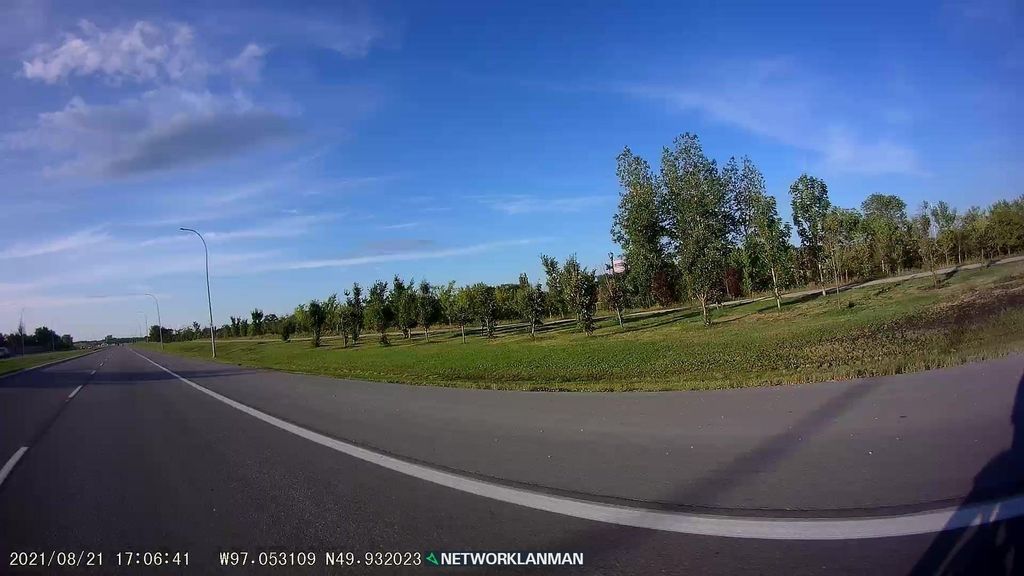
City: winnipeg